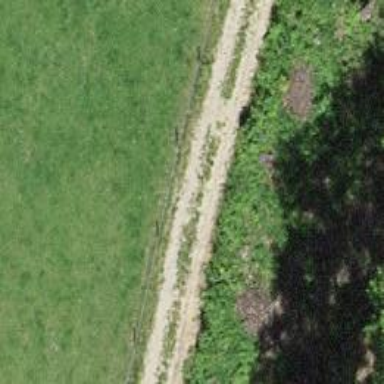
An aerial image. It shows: Track road with grade4 tracktype.